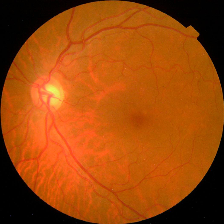
Diabetic retinopathy grade: No DR